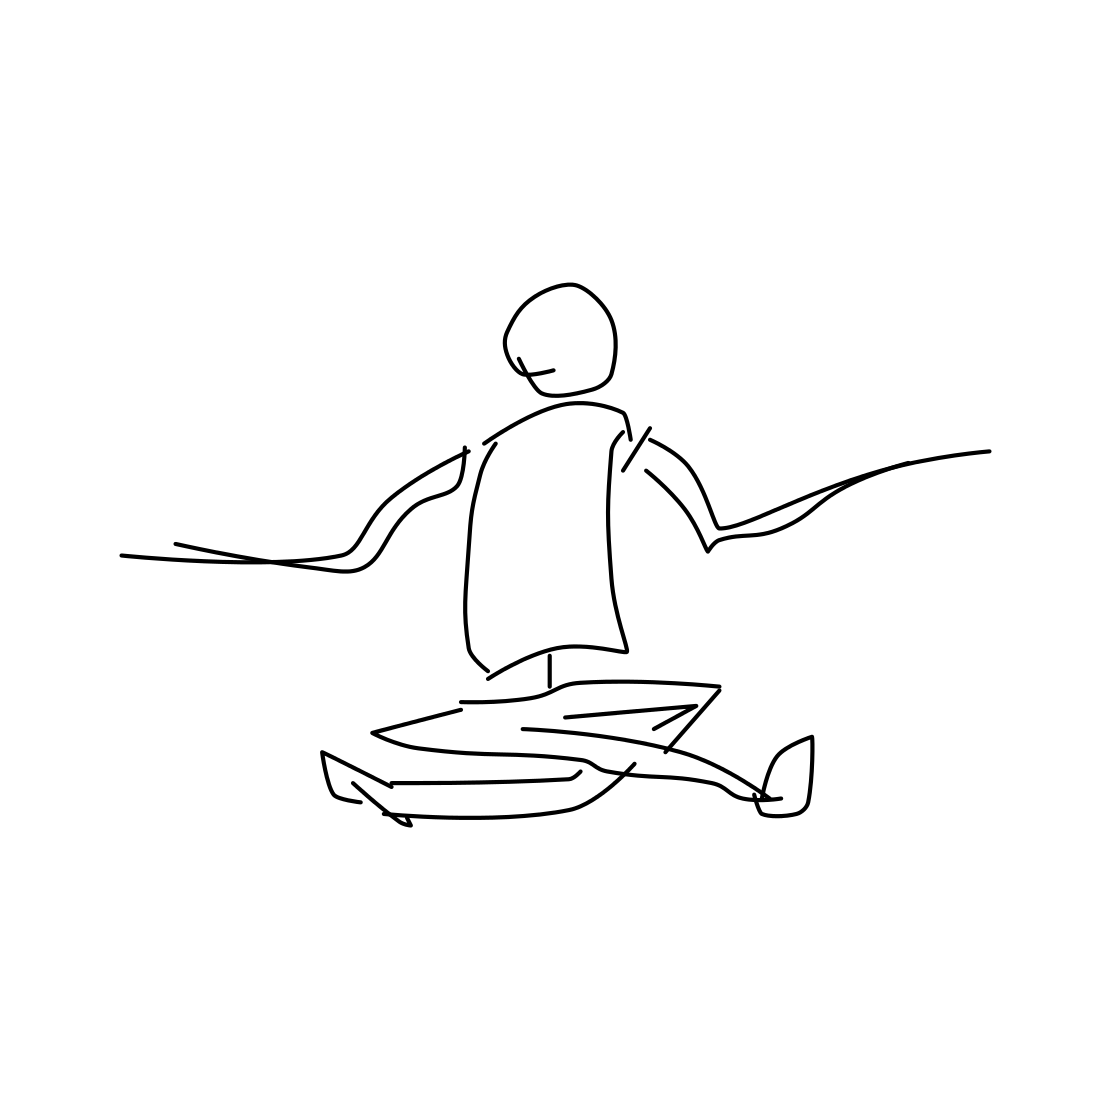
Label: person sitting